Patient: sex M, age 47
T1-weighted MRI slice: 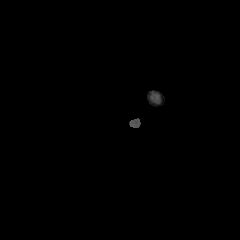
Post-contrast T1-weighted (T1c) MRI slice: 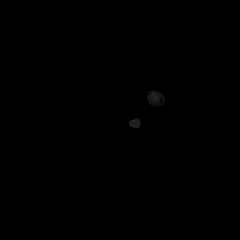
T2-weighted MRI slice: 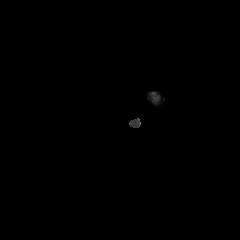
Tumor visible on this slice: no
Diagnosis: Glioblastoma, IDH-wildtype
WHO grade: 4